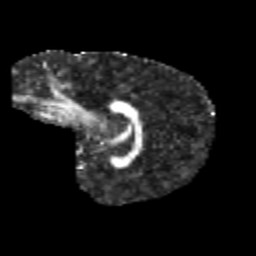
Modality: FA
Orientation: sagittal
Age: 9
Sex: female
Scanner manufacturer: siemens
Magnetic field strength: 3 T
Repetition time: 3.8 s
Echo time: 0.07 s